Question: I have been using 'GitLab' to manage our Git repository. Recently I have encountered a problem where we are not able to create any pull requests. No matter the destination branch, I always get:
> There isn't anything to merge.Branch to be merged and master are
the same.
I have searched through stackoverflow where people had a same problem but I am still unable to resolve this issue. Can someone please point me right direction to resolve this issue?
...so far I have tried following:
<URL> --> Exactly same problem but I don't see anything weird in .git/config file!
<URL> --> I don't have HEAD detached, I have verified.

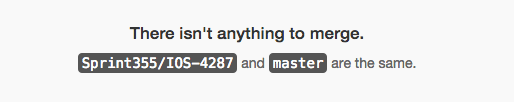
Answer: Finally figured out this. There was a problem in <URL>! Restarted them fixed issue.
'''
* February 10, 2015 16:57 -> ERROR -> Command failed [128]: /usr/bin/git --git-dir=/home/git/gitlab-satellites/..../.git merge-base origin/master source/TestBranch
** fatal: Not a valid object name source/TestBranch
'''